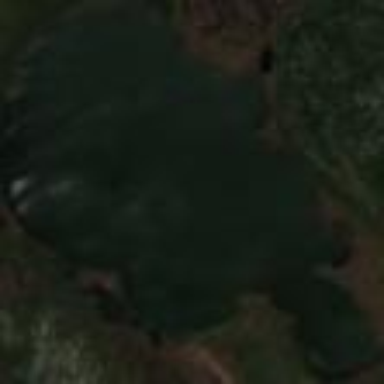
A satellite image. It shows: Beautiful lake surrounded by nature.